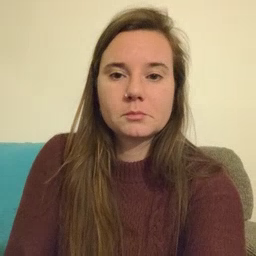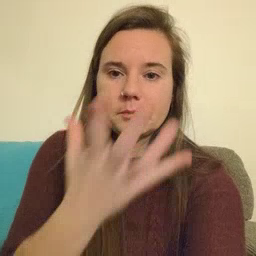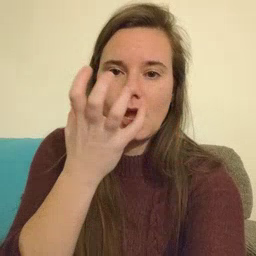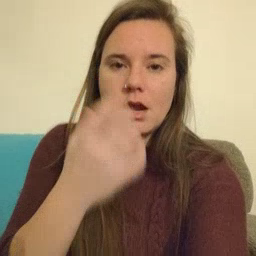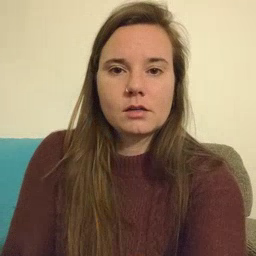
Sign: mad